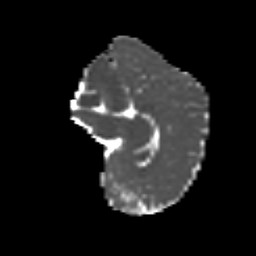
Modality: MD
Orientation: sagittal
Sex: male
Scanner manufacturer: siemens
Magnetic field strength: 3 T
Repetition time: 5 s
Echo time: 0.071 s